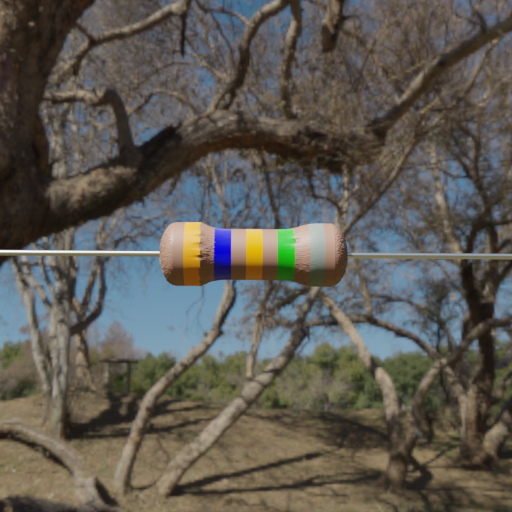
Resistor colour bands (in order): orange, blue, orange, green, gray